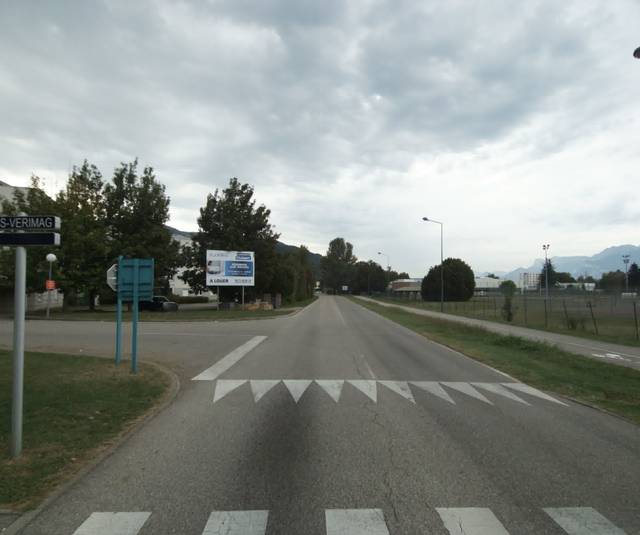
Region: France
Coordinates: 45.191, 5.778